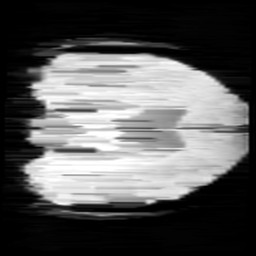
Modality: minIP
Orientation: coronal
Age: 12
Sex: male
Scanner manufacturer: siemens
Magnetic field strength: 3 T
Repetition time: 0.027 s
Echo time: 0.02 s